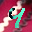
Label: 4